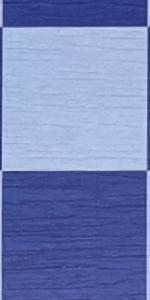
Label: Empty